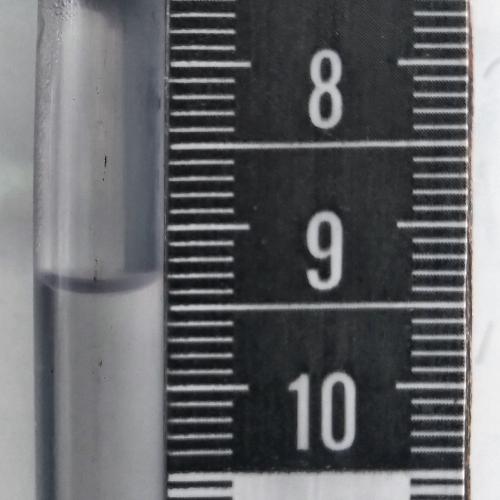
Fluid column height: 9.3 cm